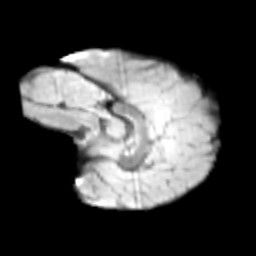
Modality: T2w
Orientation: sagittal
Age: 10
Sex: male
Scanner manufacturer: siemens
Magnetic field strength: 3 T
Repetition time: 3.8 s
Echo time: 0.07 s